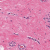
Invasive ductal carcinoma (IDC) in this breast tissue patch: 0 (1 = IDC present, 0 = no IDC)